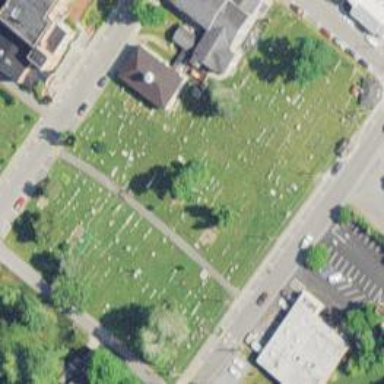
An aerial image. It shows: Cemetery.